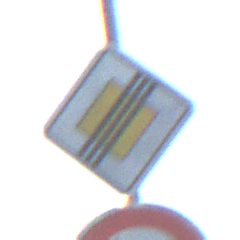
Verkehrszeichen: EndeVorfahrtsstrasse
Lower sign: UeberholverbotKraftfahrzeuge
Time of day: SunriseSunset
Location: Outdoor (RoadRail)
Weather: Clear
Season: NotSpecified
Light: Natural